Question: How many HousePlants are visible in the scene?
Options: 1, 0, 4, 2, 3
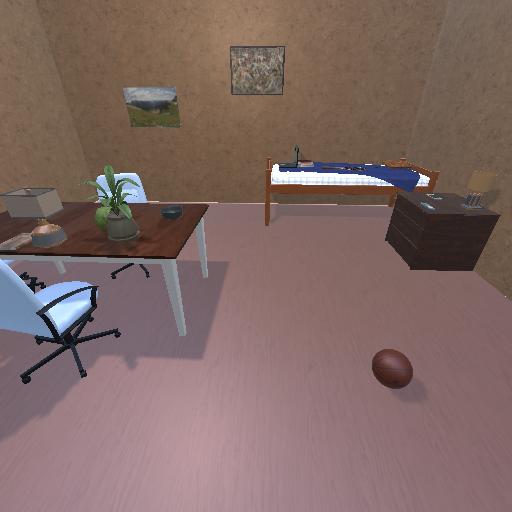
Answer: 1